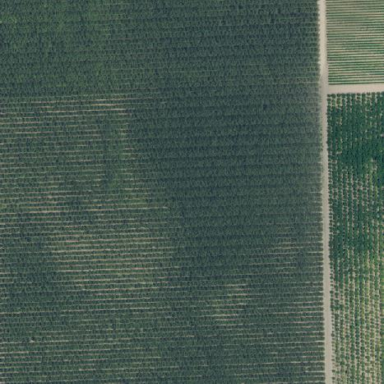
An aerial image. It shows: Almond orchard with rows of almond trees.